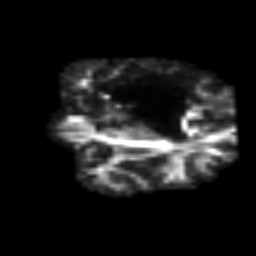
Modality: FA
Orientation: coronal
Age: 31
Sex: female
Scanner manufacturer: siemens
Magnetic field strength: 3 T
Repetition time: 3.2 s
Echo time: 0.081 s